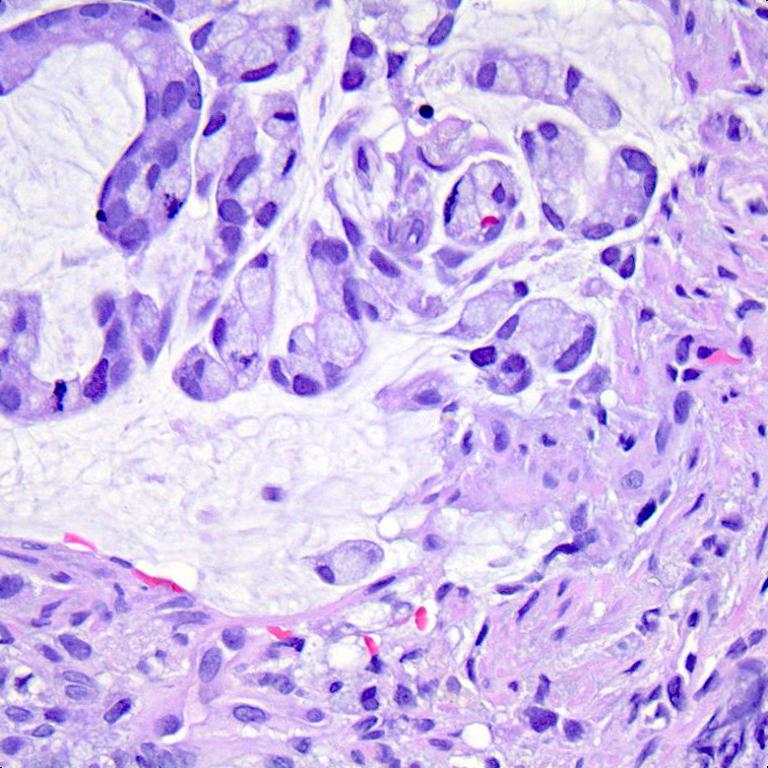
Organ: colon
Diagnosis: adenocarcinomas